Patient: sex M, age 42
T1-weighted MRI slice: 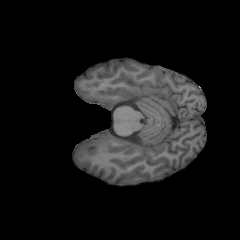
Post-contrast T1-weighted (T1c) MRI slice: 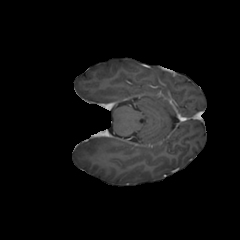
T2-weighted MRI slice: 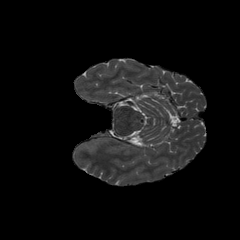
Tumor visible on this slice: no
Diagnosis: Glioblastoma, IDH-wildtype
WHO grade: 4